Question: Count the number of objects in the diagram.
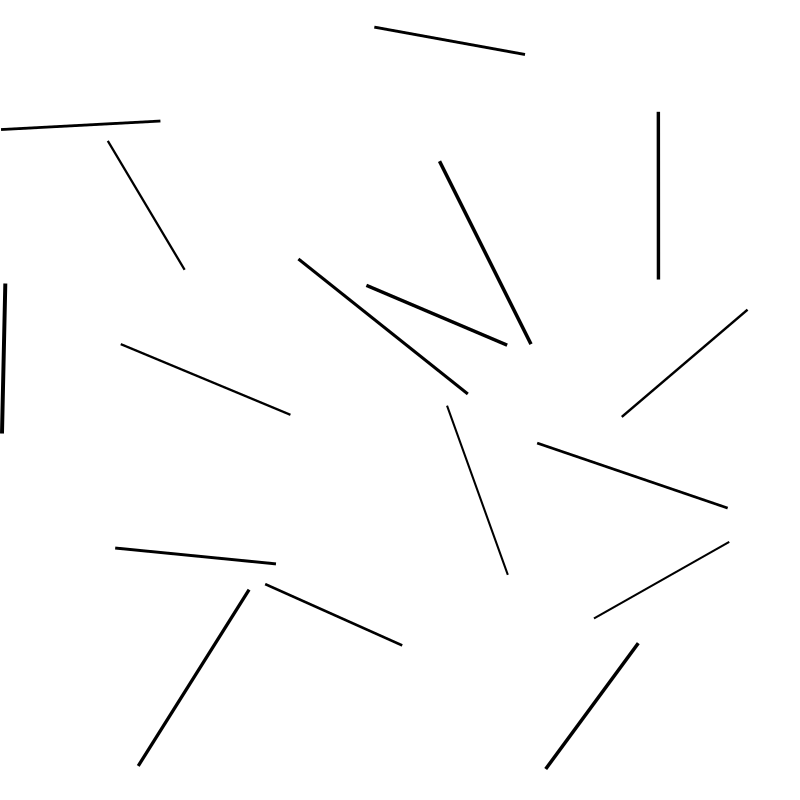
Answer: 17